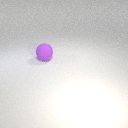
large purple rubber sphere